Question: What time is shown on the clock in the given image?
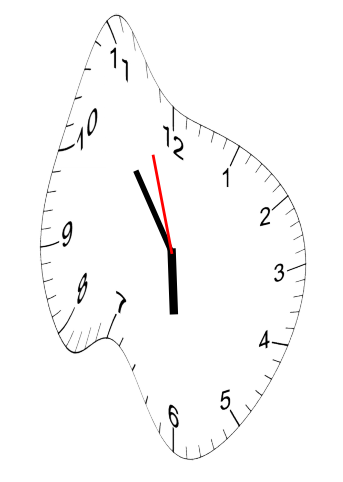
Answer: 05:53:57